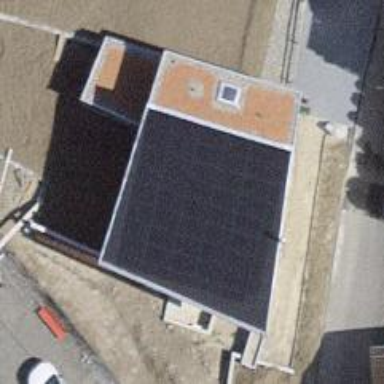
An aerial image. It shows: Solar power generator.